Question:
Is is possible to get rid of this white line that shows up when my UITableView is in editing mode?
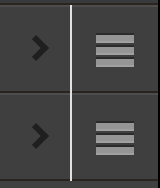
Answer: I eventually found the solution:
Remove it be iterating through subviews in visible cells:
'''
-(void)editTableView {
[self setEditing:YES animated: YES];
for (UITableViewCell *cell in [self.tableView visibleCells]) {
for (UIView *control in cell.subviews) {
if (control.frame.size.width == 1.0f) {
control.backgroundColor = [UIColor clearColor];
}
}
}
}
'''
Remove it for any cells being displayed:
'''
- (void)tableView:(UITableView *)tableView willDisplayCell:(UITableViewCell *)cell forRowAtIndexPath:(NSIndexPath *)indexPath {
if (self.editing) {
for (UIView *control in cell.subviews) {
if (control.frame.size.width == 1.0f) {
control.backgroundColor = [UIColor clearColor];
}
}
}
}
'''